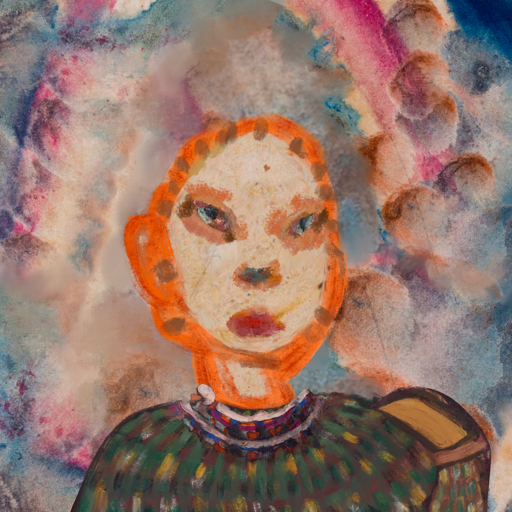
Background: Rupkatha, Head And Neck Front: Rupkatha, Face Front: Boggyland, Bust: After_Raid, Hair Front: Blank, Head Accessory: Blank, Second Necklace: Blank, Necklace: Hypocrite_1, Baby: Blank